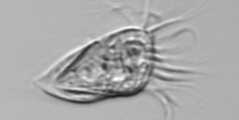
Label: Strombidium_morphotype1